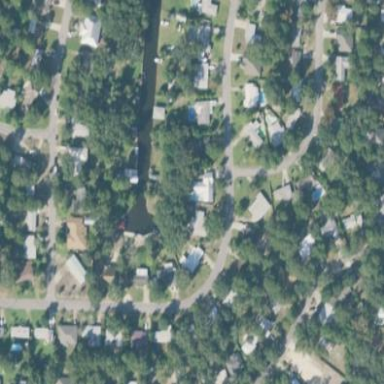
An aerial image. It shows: Residential area composed of single-family homes.